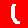
Digit: 1